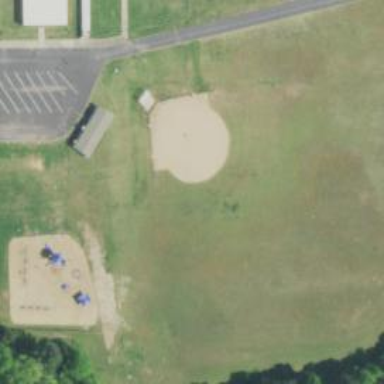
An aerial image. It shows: Baseball pitch for leisure land.